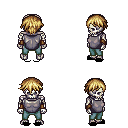
a pixel art fantasy rpg character, male body template, skeleton, steel chest armor, teal pants, blonde short bangs hairstyle, cloth bracers, black slippers, four views (front, back, left, right), 2x2 character sprite sheet, small pixel art, hard edges, no anti-aliasing